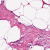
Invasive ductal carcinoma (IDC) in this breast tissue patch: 0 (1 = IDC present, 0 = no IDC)